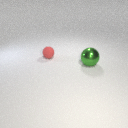
large green metal sphere to the right of small red rubber sphere